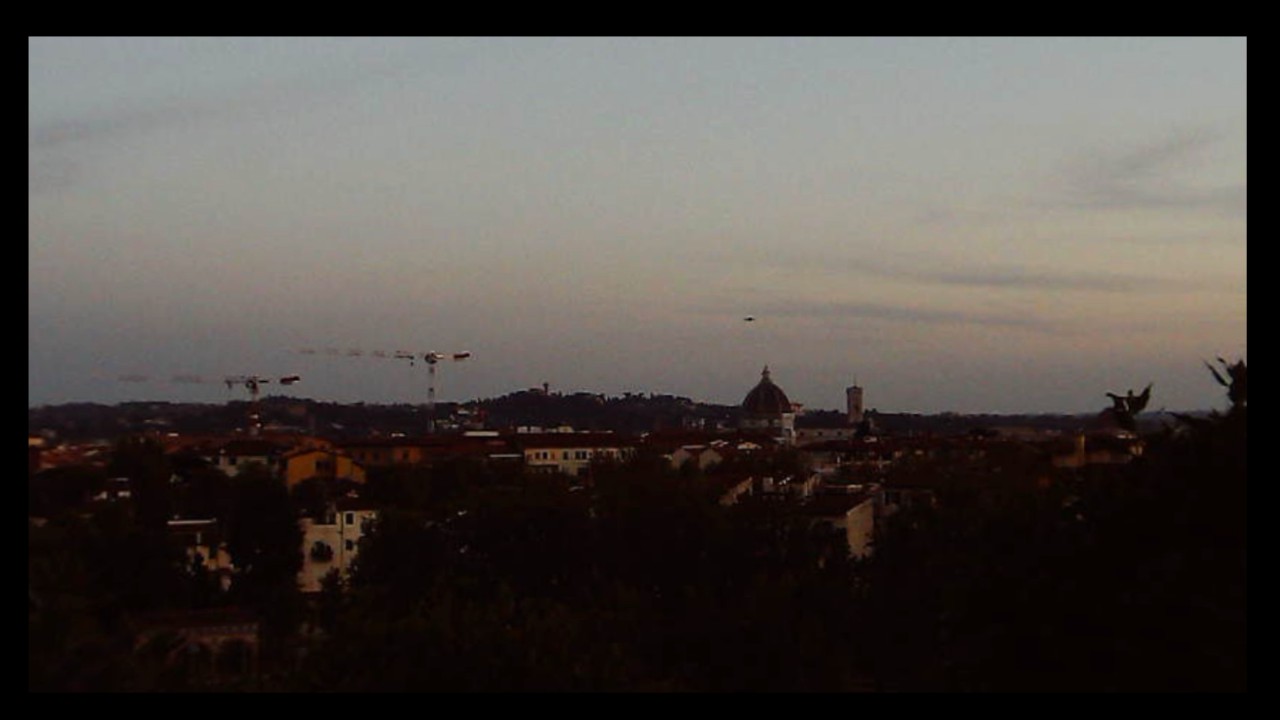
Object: DJI Mini 3